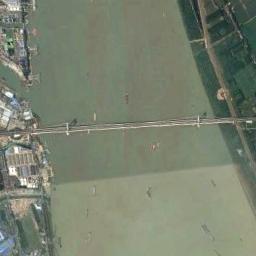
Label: bridge